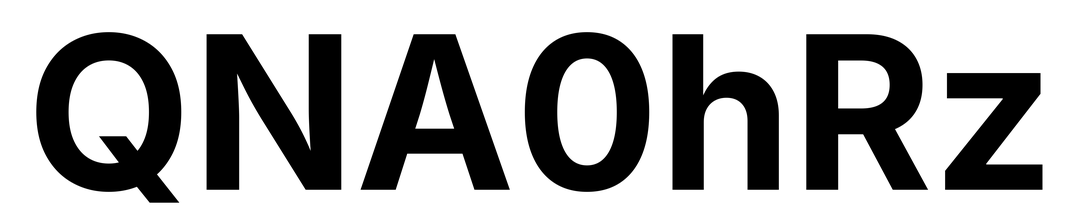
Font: Inter_Bold